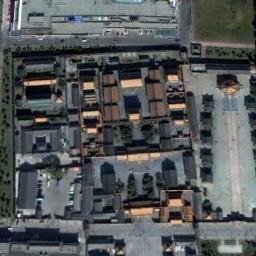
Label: palace